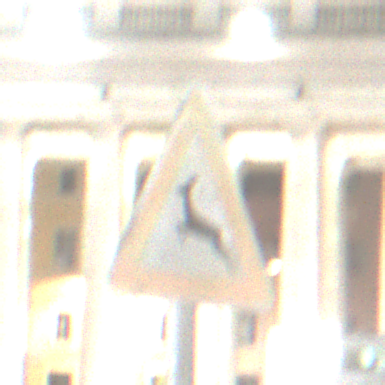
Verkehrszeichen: WildwechselRechts
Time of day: Night
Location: Outdoor (Urban)
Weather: PartlyCloudy
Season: NotSpecified
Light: Artificial